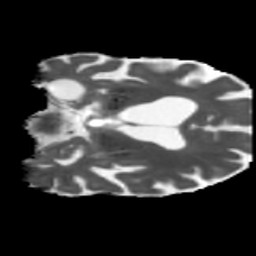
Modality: MD
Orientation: coronal
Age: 75
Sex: male
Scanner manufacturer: siemens
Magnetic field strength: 3 T
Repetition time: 5.47 s
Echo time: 0.0854 s